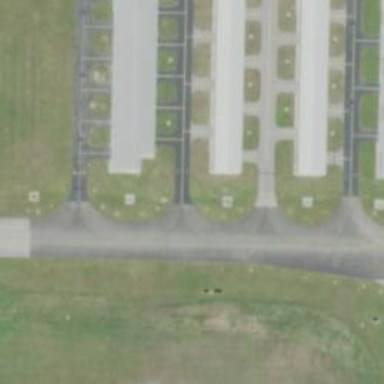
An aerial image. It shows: View of taxiway at the airport.